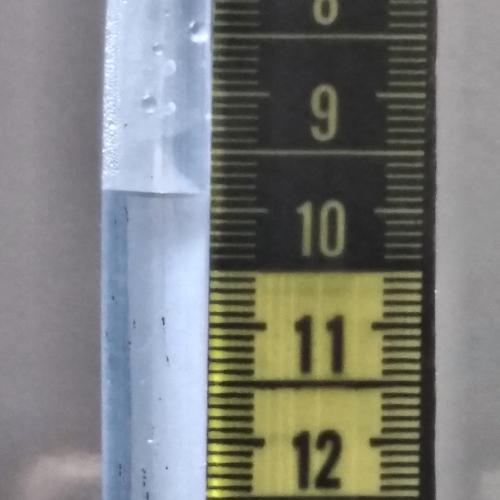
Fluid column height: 9.9 cm